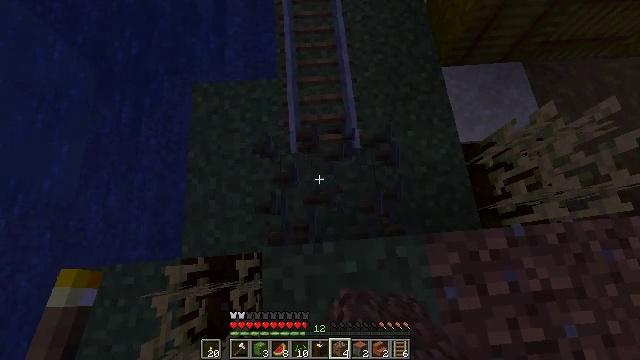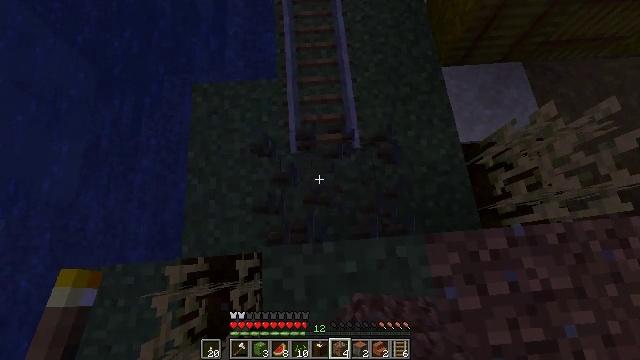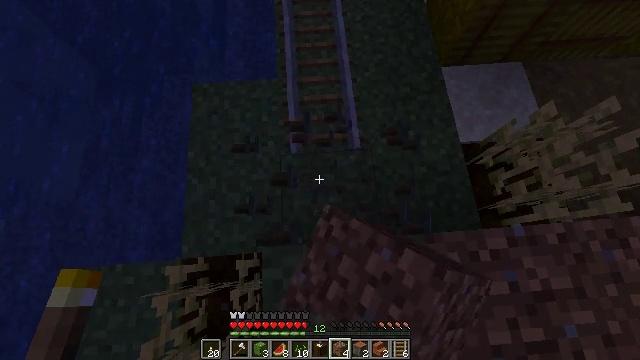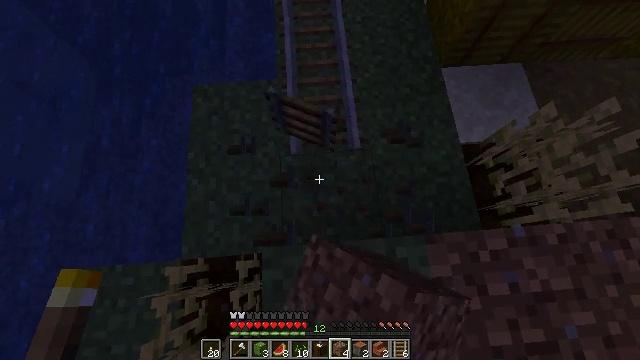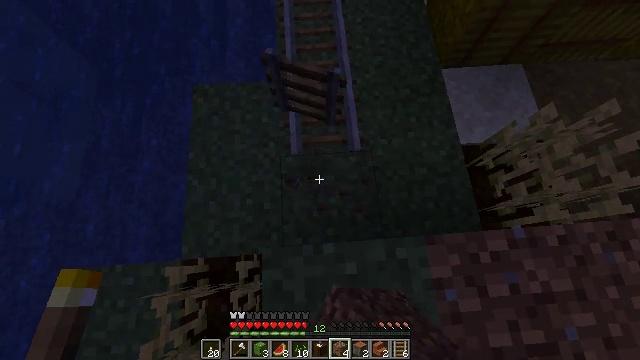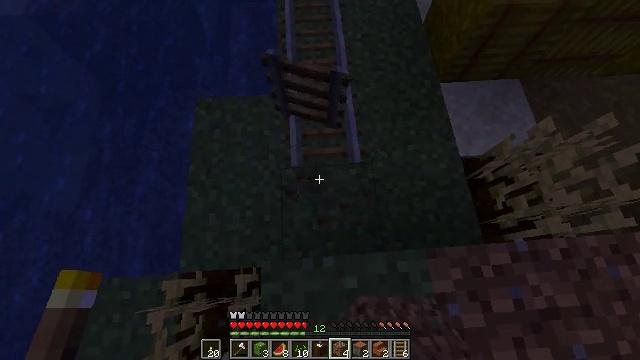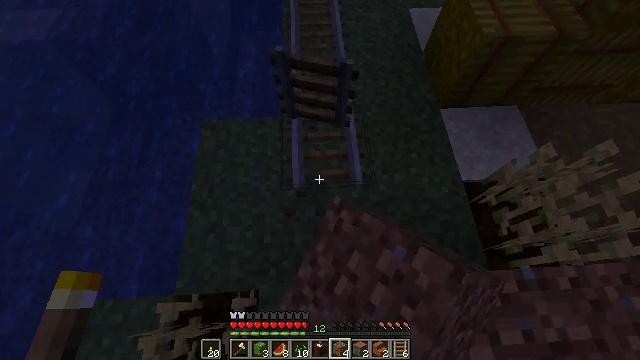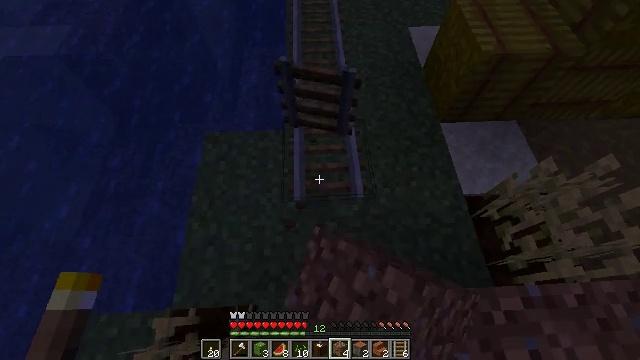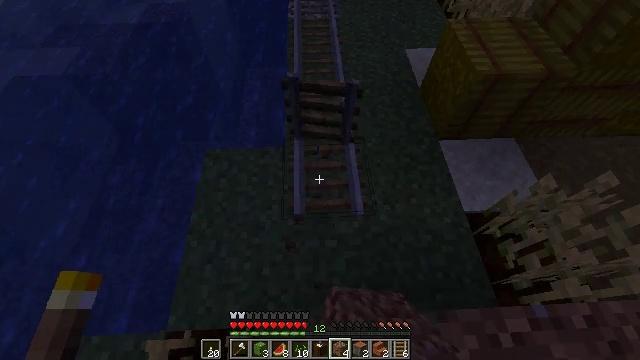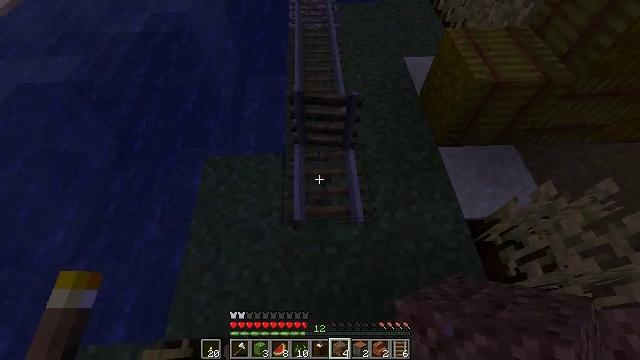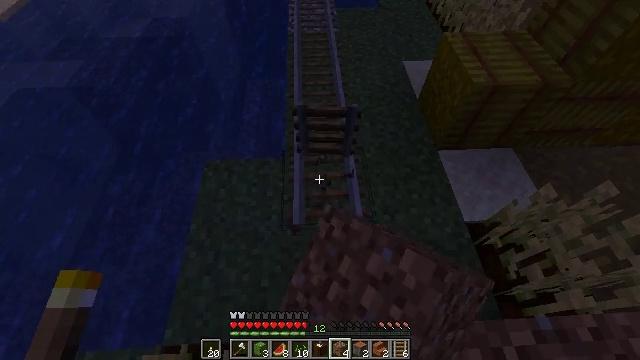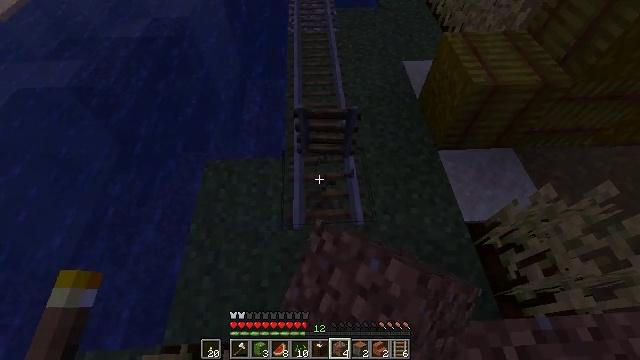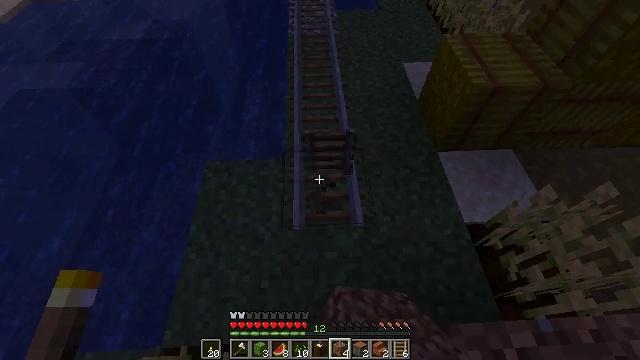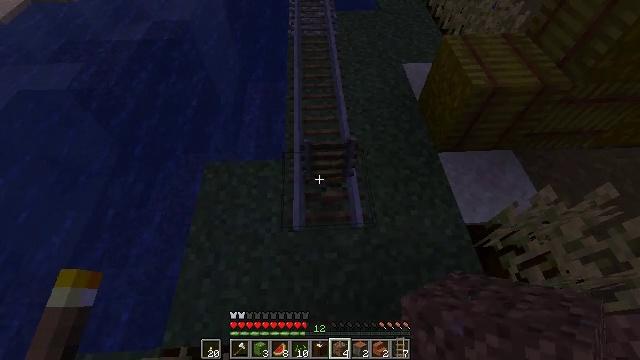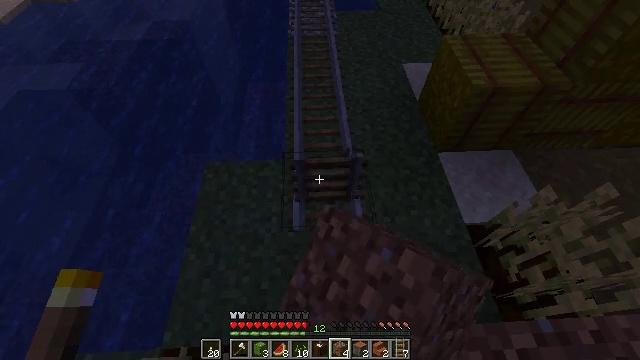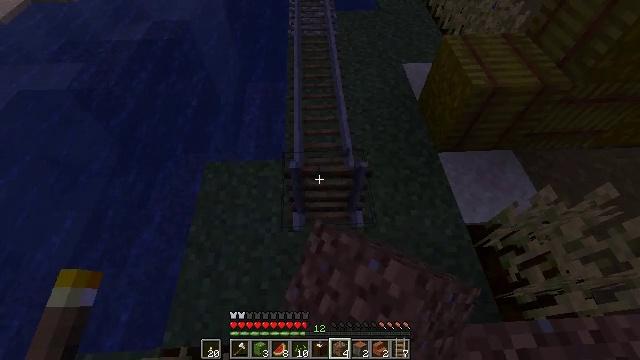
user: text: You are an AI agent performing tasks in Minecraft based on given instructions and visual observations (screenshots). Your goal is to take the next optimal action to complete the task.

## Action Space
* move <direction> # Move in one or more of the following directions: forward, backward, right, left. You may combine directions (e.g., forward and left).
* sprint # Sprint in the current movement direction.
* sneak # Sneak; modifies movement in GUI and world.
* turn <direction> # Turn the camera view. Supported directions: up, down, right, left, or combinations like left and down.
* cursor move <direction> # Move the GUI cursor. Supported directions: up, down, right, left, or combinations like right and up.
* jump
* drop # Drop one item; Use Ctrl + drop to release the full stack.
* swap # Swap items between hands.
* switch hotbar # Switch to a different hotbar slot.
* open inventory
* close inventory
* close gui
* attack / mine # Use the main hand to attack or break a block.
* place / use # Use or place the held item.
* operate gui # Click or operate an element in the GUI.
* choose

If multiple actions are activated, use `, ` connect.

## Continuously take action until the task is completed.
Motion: motion action
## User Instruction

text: Gather the rail for future use.
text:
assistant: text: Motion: attack / mine
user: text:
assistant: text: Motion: attack / mine
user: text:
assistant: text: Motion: attack / mine
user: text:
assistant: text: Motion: attack / mine
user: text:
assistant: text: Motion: turn up, attack / mine
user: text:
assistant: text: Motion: turn left and up, attack / mine
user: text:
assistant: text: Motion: turn up, attack / mine
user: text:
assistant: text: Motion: turn up, attack / mine
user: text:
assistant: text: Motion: turn up, attack / mine
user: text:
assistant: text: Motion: attack / mine
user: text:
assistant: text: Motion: attack / mine
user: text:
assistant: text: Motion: attack / mine
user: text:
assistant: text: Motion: attack / mine
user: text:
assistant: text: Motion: attack / mine
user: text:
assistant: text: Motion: attack / mine
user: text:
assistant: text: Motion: attack / mine
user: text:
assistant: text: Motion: attack / mine
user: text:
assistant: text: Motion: attack / mine
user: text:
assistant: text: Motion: attack / mine
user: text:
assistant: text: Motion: attack / mine
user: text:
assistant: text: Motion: attack / mine
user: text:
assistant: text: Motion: attack / mine
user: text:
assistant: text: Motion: attack / mine
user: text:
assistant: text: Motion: attack / mine
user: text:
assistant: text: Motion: attack / mine
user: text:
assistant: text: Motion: attack / mine
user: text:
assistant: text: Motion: attack / mine
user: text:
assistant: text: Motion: move forward, attack / mine
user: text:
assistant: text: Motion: move forward, attack / mine
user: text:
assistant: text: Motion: move forward, attack / mine